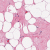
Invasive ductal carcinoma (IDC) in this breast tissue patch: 0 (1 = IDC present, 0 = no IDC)